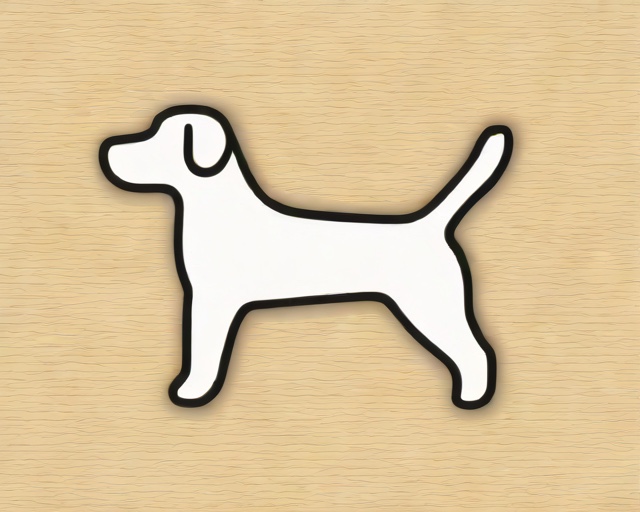
Category: Pets